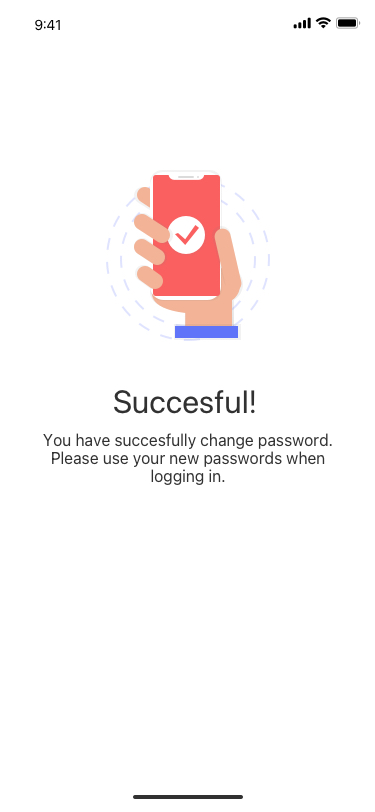
Text in this UI design:
You have succesfully change password. Please use your new passwords when logging in.
Succesful!
Log In